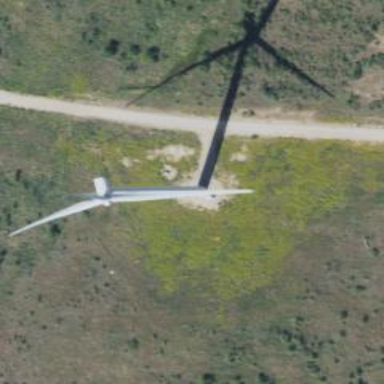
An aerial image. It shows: Wind generator using horizontal axis wind turbines.